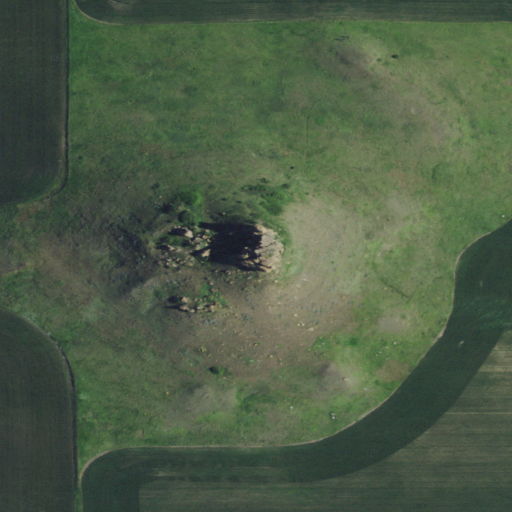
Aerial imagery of mountain in North Dakota named Heart Butte containing grassland, cultivated crops, and deciduous forest